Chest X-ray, PA view. Patient: 70 years old, sex M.
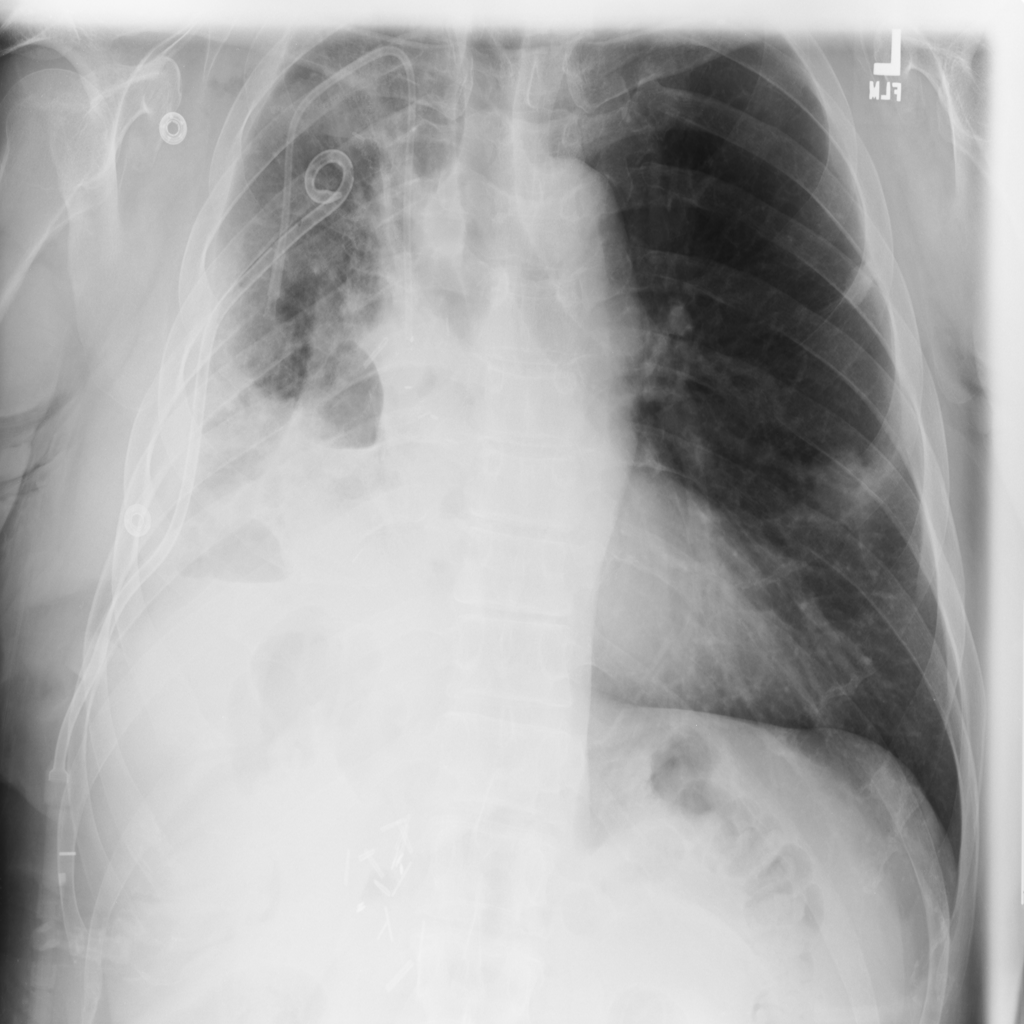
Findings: Emphysema, Pleural_Thickening